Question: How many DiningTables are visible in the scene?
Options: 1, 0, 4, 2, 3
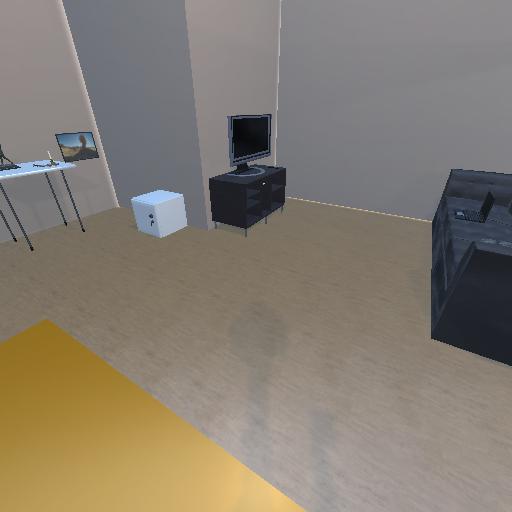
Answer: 1